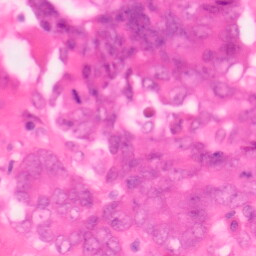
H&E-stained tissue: Colon